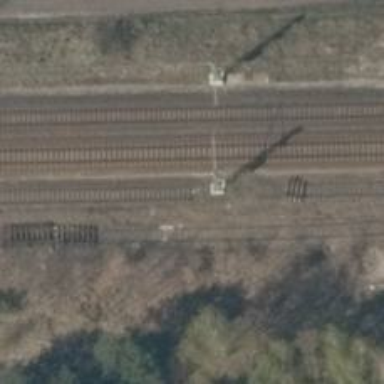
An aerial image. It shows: Abandoned railway siding.